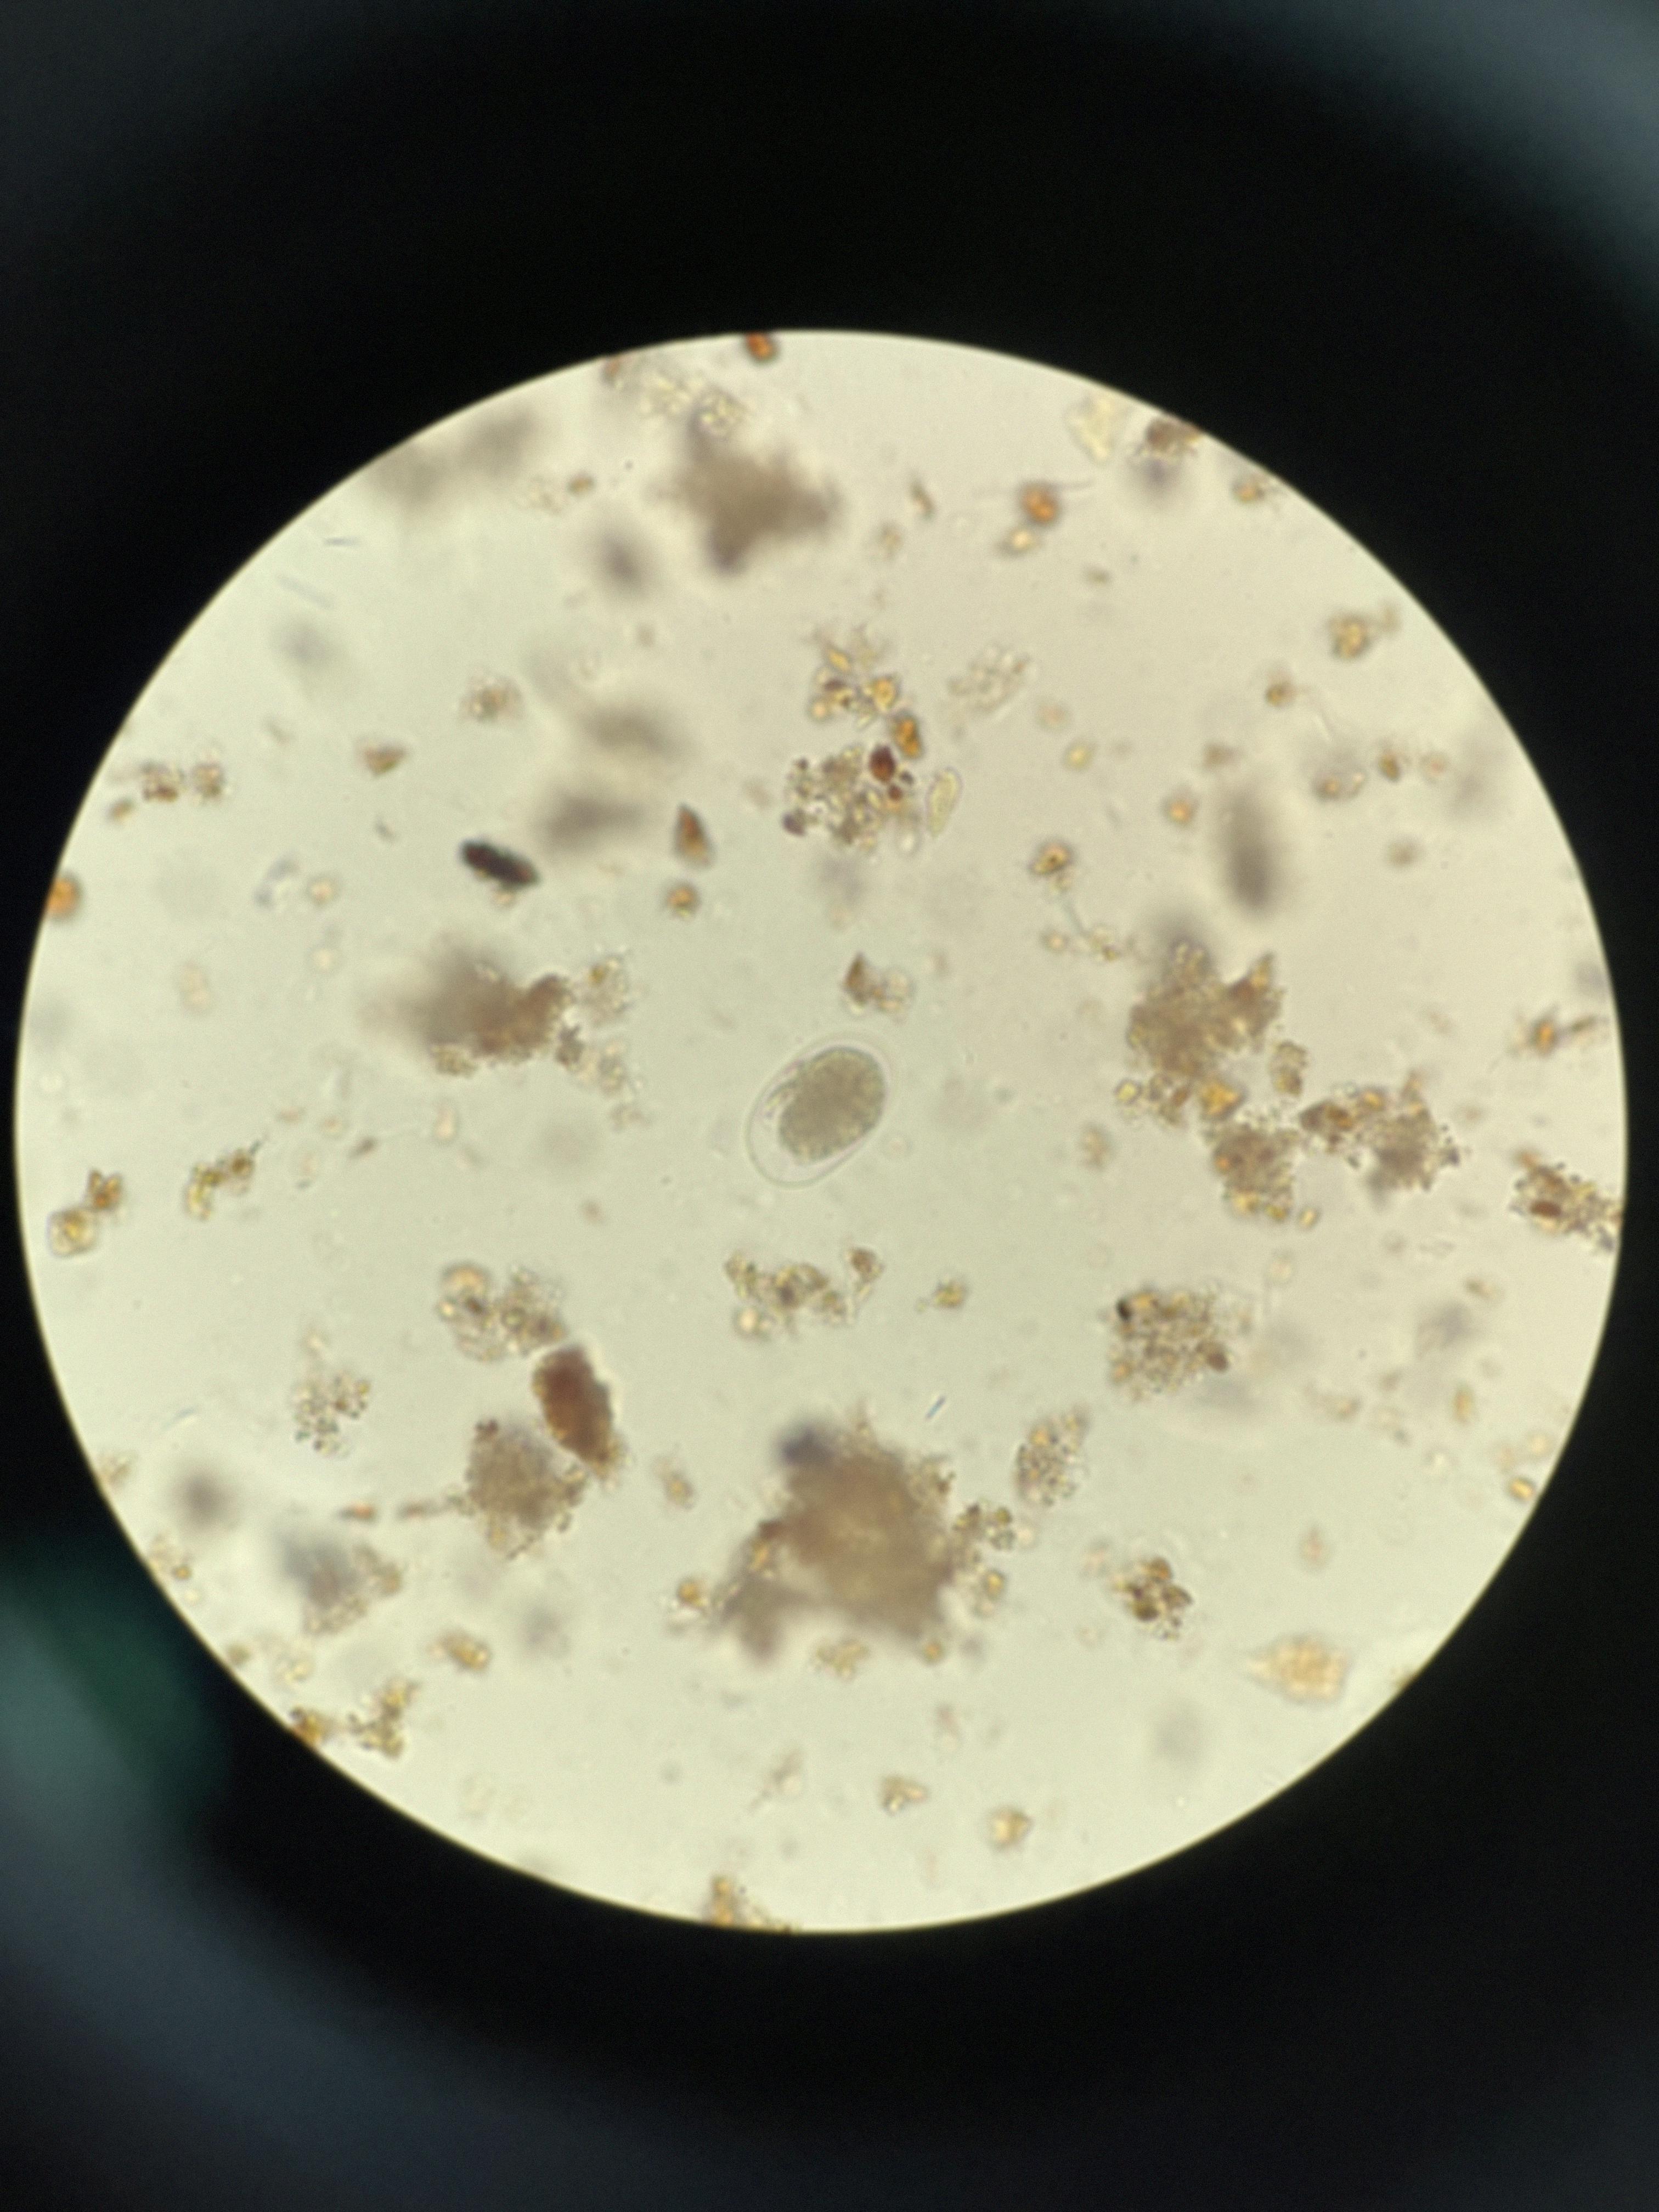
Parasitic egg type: Hookworm egg